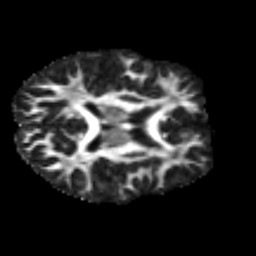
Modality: FA
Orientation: axial
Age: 22
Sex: female
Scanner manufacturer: siemens
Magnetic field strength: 3 T
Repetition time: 2.3 s
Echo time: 0.085 s